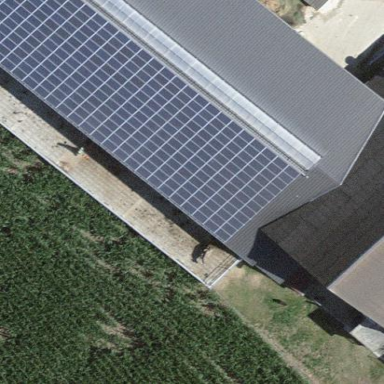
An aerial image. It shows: Solar power generator.